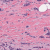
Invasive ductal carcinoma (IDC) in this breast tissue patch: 1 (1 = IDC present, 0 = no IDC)